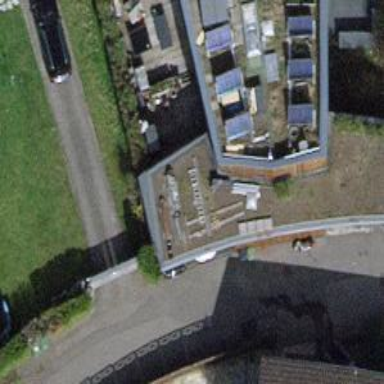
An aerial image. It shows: View of roof of building.